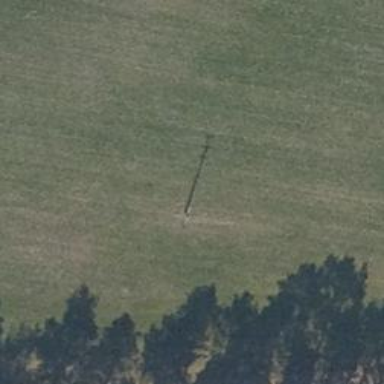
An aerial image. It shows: Minor power line with 3 cables.